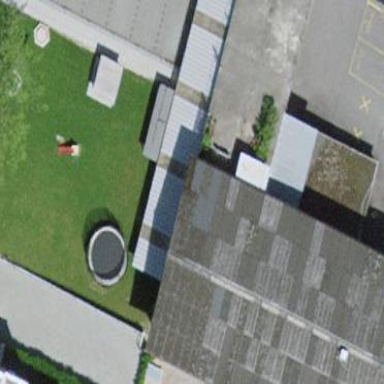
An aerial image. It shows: View of roof of building.